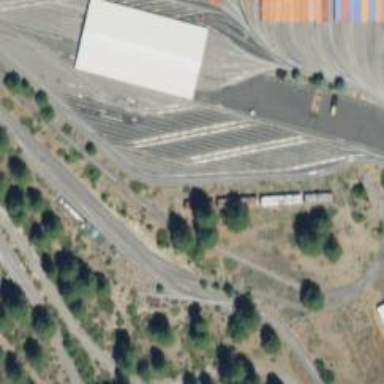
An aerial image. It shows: Miniature railway yard.